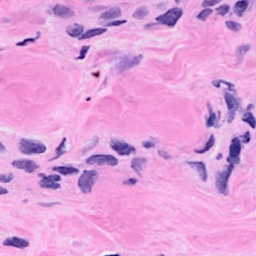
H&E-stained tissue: Breast